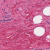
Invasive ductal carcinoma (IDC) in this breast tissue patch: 0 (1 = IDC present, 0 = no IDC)